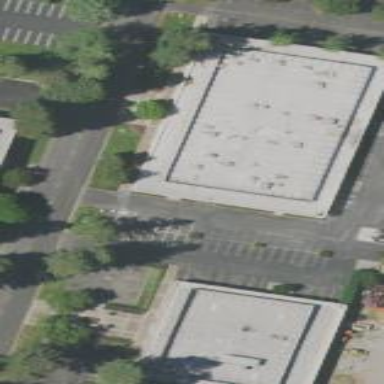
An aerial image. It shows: Office building.